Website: crate-barrel
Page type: receipt
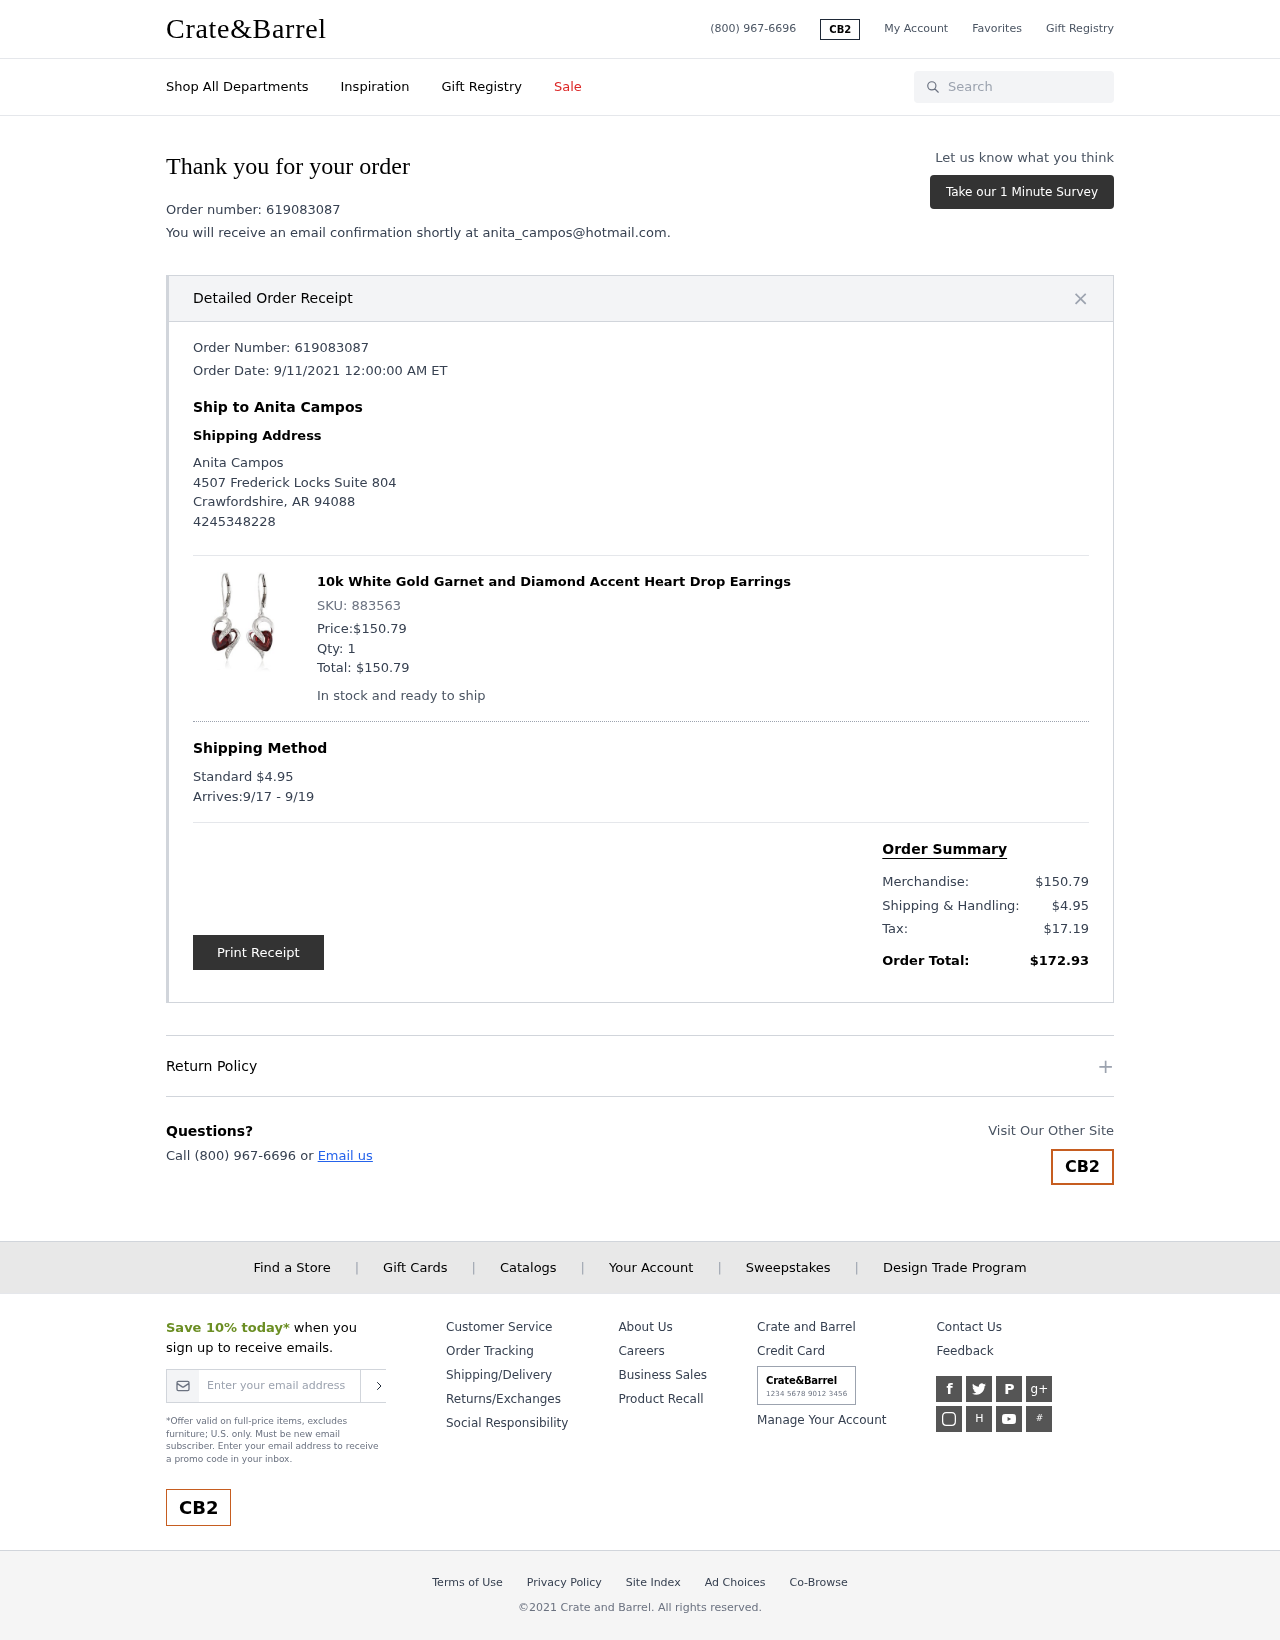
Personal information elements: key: PII_CITY
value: Crawfordshire
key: PII_EMAIL
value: anita_campos@hotmail.com
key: PII_FULLNAME
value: Anita Campos
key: PII_PHONE
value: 4245348228
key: PII_POSTCODE
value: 94088
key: PII_STATE_ABBR
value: AR
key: PII_STREET
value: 4507 Frederick Locks Suite 804
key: PII_FULLNAME2
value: Anita Campos
Product elements: key: PRODUCT1_NAME
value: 10k White Gold Garnet and Diamond Accent Heart Drop Earrings
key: PRODUCT1_PRICE
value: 150.79
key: PRODUCT1_QUANTITY
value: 1
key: PRODUCT1_SKU
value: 883563
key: PRODUCT1_TOTAL
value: $150.79
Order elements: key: ORDER_ID
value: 619083087
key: ORDER_DATE
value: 9/11/2021 12:00:00 AM ET
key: ORDER_SHIPPING_COST
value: $4.95
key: ORDER_DELIVERY_DATE
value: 9/17 - 9/19
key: ORDER_SUBTOTAL
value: $150.79
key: ORDER_SHIPPING_COST2
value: $4.95
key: ORDER_TAX
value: $17.19
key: ORDER_TOTAL
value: $172.93
Search elements: key: HEADER_SEARCH
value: Search